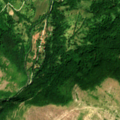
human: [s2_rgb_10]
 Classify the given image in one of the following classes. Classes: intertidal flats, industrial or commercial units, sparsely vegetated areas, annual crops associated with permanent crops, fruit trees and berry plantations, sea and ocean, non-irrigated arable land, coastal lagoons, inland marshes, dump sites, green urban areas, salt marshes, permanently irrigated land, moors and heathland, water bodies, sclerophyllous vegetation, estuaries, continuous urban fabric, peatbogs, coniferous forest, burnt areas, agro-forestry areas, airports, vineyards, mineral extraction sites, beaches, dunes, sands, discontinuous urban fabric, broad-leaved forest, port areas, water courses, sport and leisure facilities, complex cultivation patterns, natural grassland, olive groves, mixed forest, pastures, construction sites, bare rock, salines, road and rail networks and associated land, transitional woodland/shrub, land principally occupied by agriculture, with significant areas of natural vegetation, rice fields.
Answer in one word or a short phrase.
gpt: complex cultivation patterns, land principally occupied by agriculture, with significant areas of natural vegetation, broad-leaved forest, natural grassland, transitional woodland/shrub, sparsely vegetated areas